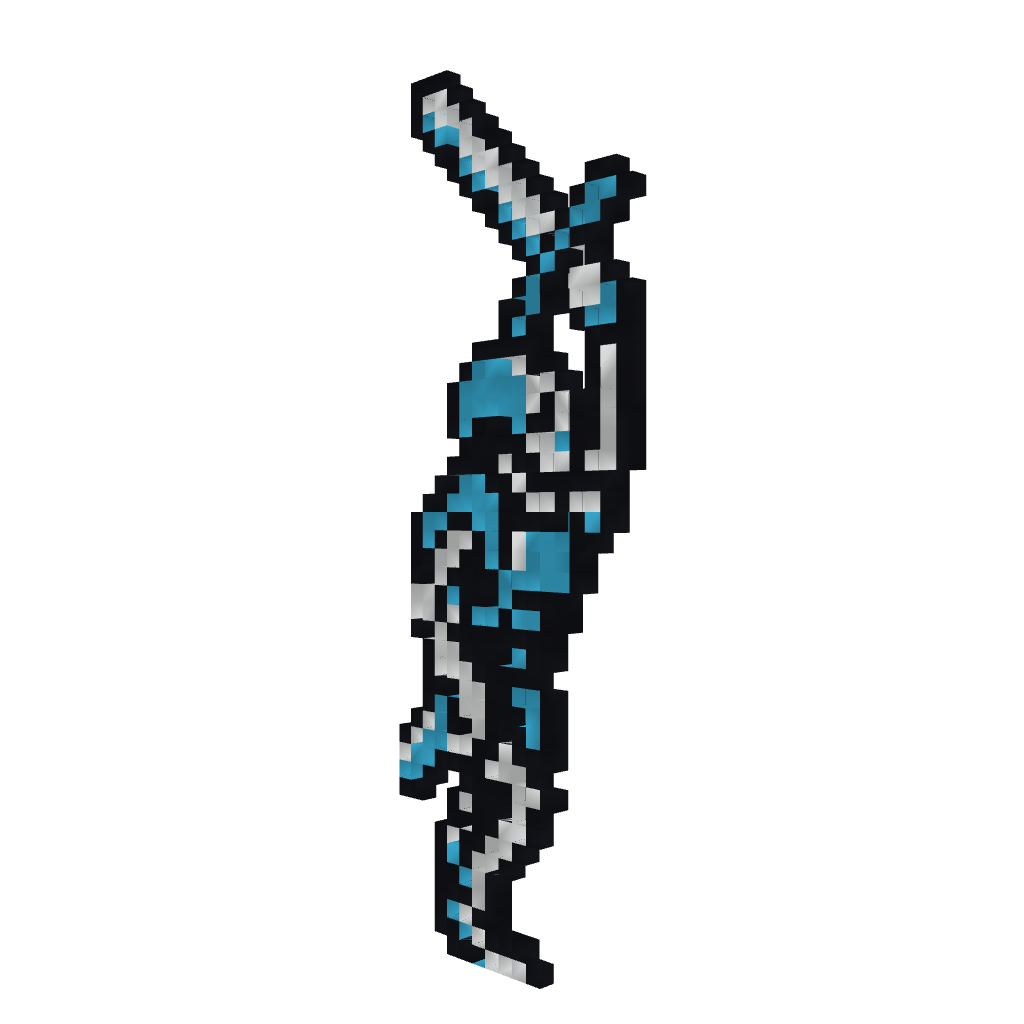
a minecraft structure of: Armored Skeleton with sword Castlevania 3